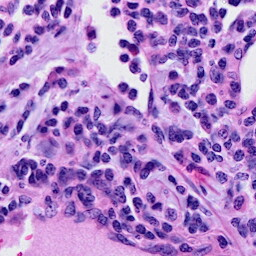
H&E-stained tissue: Cervix